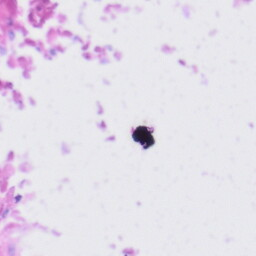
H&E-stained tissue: Tonsil